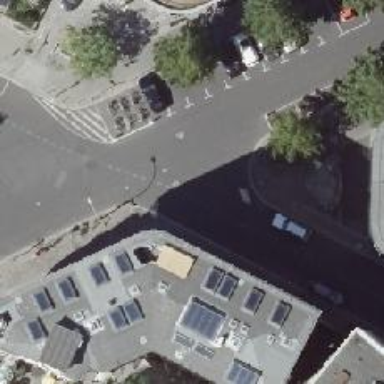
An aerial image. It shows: Asphalt footway with unmarked crossing.